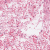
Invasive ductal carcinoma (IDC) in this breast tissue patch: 0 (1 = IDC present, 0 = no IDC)